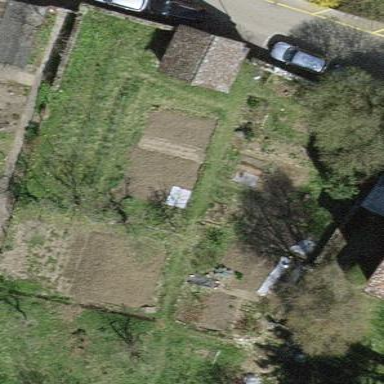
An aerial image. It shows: Allotments area.